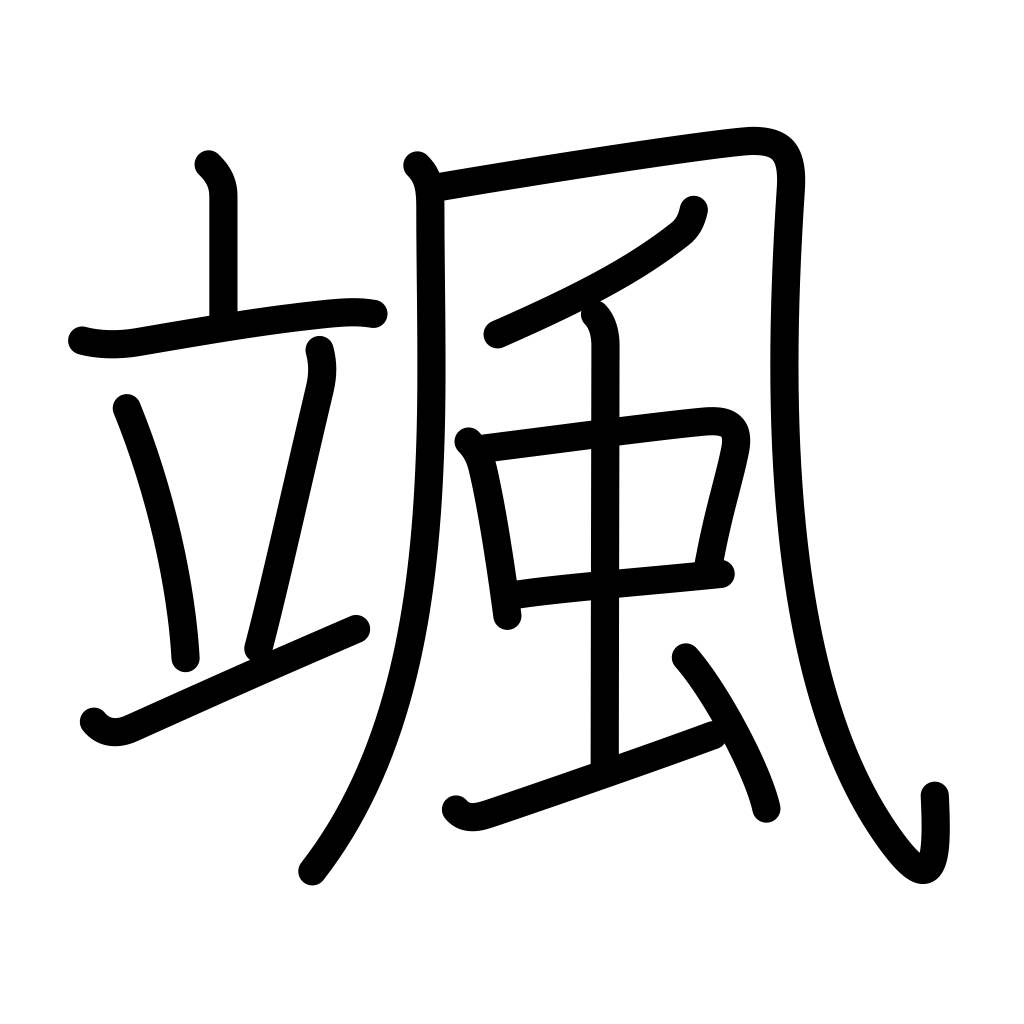
Meaning: sudden, quick, sound of the wind